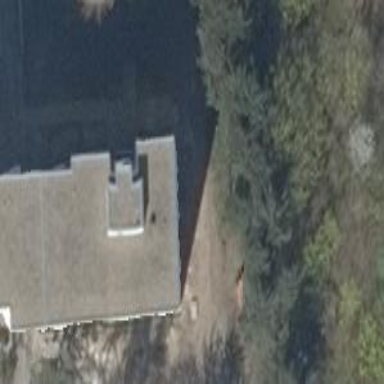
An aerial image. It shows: Apartment building with flat roof.